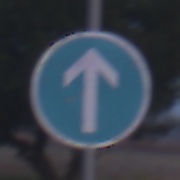
Verkehrszeichen: VorgeschriebeneFahrtrichtungGeradeaus
Umgebung: Outdoor, Nature
Tageszeit: SunriseSunset
Wetter: Clear
Licht: Natural
Jahreszeit: NotSpecified
Kontrast: LowContrast